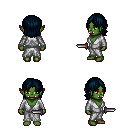
a pixel art fantasy rpg character, female body template, orc, green skin, white robe, red pants, raven long bangs hairstyle, dagger, four views (front, back, left, right), 2x2 character sprite sheet, small pixel art, hard edges, no anti-aliasing